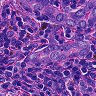
Metastatic tissue present: yes